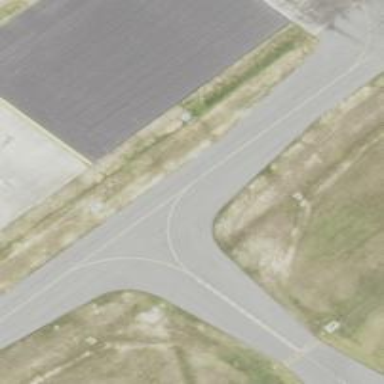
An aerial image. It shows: View of taxiway at the airport.